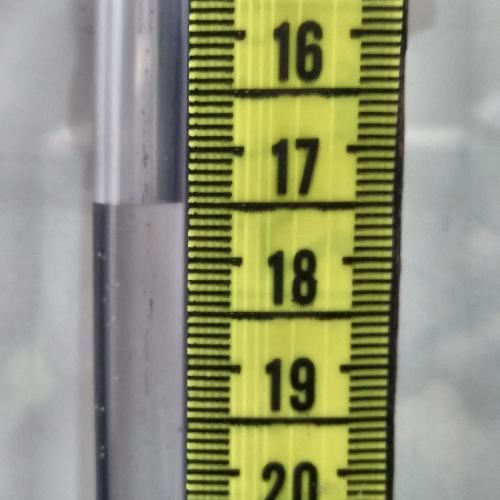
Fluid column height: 17.5 cm